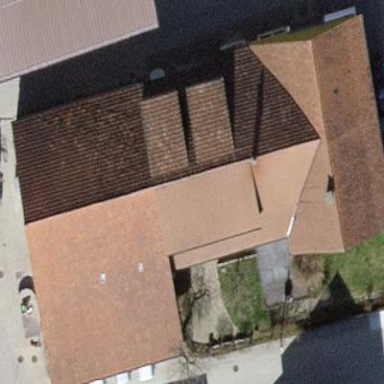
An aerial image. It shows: Gabled roof house.